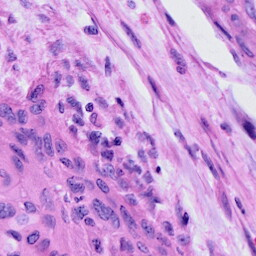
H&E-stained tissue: Cervix